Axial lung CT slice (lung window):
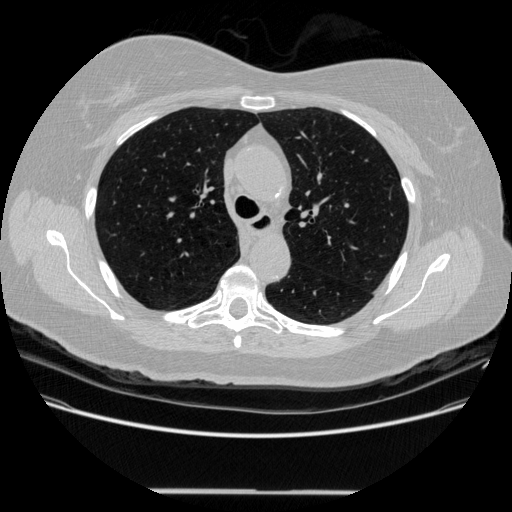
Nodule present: no